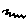
Label: zigzag